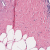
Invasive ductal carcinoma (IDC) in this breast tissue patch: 0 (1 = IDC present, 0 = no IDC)